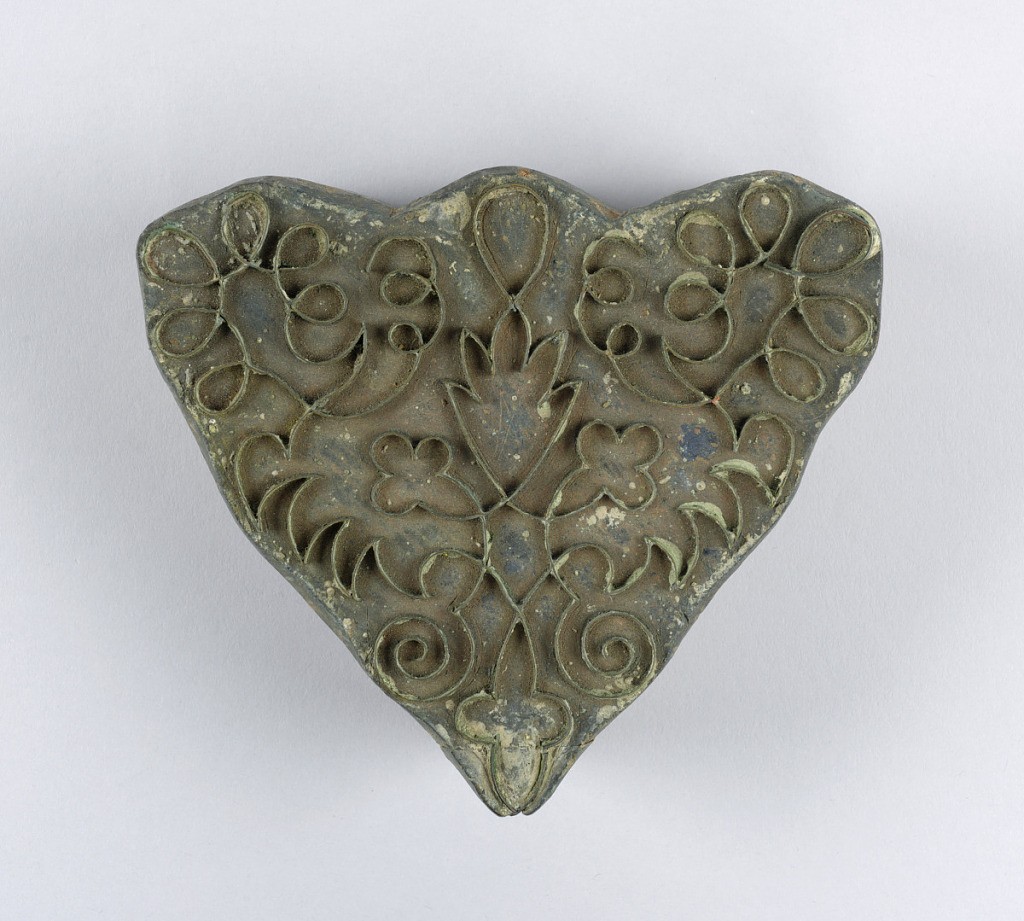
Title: Printing block
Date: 1825–50
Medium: wood, copper, brass
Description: One of twenty-one wood blocks showing a different floral motif formed by metal strips set in wood.